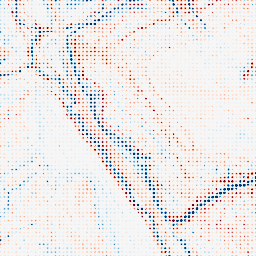
Category: edge_preserving
Decomposition family: anisotropic_diffusion
Decomposition parameters: iterations: 50
kappa: 30
gamma: 0.1
Upsampling method: sinc_blackman
Upsampling parameters: scale: 8
kernel_size: 4
Upsampling scale: 8